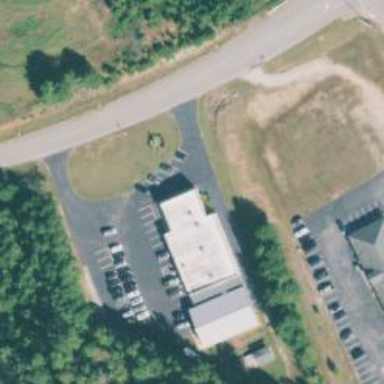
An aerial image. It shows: Veterinary facility.